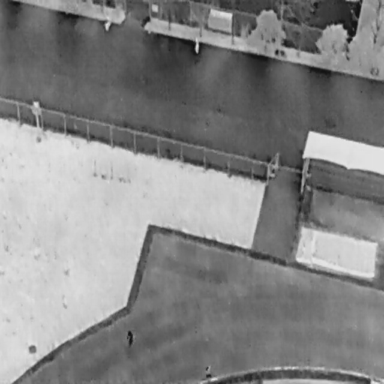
There are two People in the infrared image.